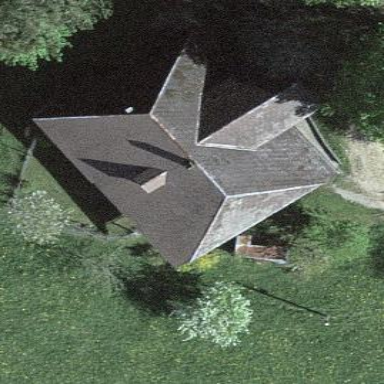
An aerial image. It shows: Farm building.